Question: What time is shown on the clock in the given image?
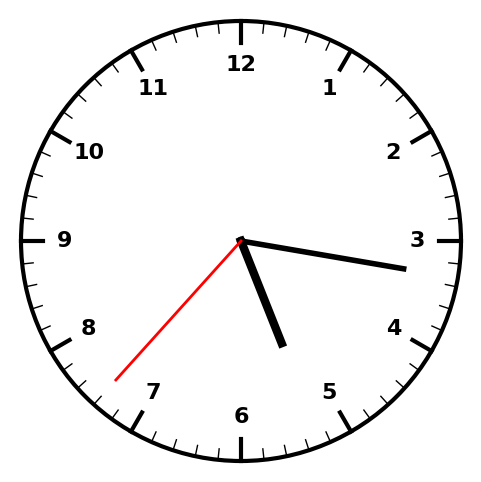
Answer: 05:16:37